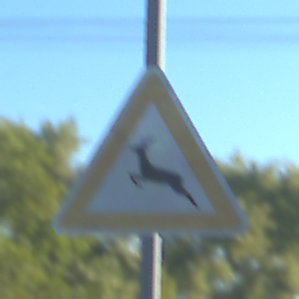
Verkehrszeichen: WildwechselRechts
Umgebung: Outdoor, Urban
Tageszeit: MorningAfternoon
Wetter: Clear
Licht: Natural
Jahreszeit: NotSpecified
Kontrast: HighContrast